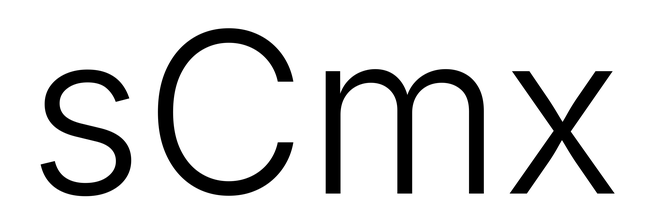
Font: Inter_Light